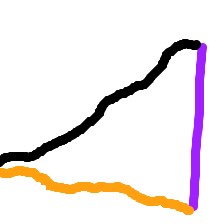
Shape: triangle